Question: A question last week defined the zig zag ordering on an n by m matrix and asked <URL>.

My question is how to quickly find the ith item in the zigzag ordering? That is, without traversing the matrix (for large n and m that's much too slow).
For example with n=m=8 as in the picture and (x, y) describing (row, column)
'''
f(0) = (0, 0)
f(1) = (0, 1)
f(2) = (1, 0)
f(3) = (2, 0)
f(4) = (1, 1)
...
f(63) = (7, 7)
'''
Specific question: what is the ten billionth (1e10) item in the zigzag ordering of a million by million matrix?
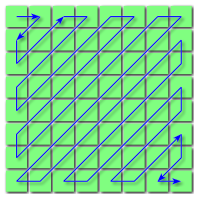
Answer: 1. Let's assume that the desired element is located in the upper half of the matrix. The length of the diagonals are 1, 2, 3 ..., n.
2. Let's find the desired diagonal. It satisfies the following property: sum(1, 2 ..., k) >= pos but sum(1, 2, ..., k - 1) < pos. The sum of 1, 2, ..., k is k * (k + 1) / 2. So we just need to find the smallest integer k such that k * (k + 1) / 2 >= pos. We can either use a binary search or solve this quadratic inequality explicitly.
3. When we know the k, we just need to find the pos - (k - 1) * k / 2 element of this diagonal. We know where it starts and where we should move(up or down, depending on the parity of k), so we can find the desired cell using a simple formula.
This solution has an 'O(1)' or an 'O(log n)' time complexity(it depends on whether we use a binary search or solve the inequation explicitly in step 2).
If the desired element is located in the lower half of the matrix, we can solve this problem for a 'pos' = n * n - pos + 1' and then use symmetry to get the solution to the original problem.
I used 1-based indexing in this solution, using 0-based indexing might require adding +1 or -1 somewhere, but the idea of the solution is the same.
If the matrix is rectangular, not square, we need to consider the fact the length of diagonals look this way: '1, 2, 3, ..., m, m, m, .., m, m - 1, ..., 1'(if 'm <= n') when we search for the 'k', so the sum becomes something like 'k * (k + 1) / 2' if 'k <= m' and 'k * (k + 1) / 2 + m * (k - m)' otherwise.